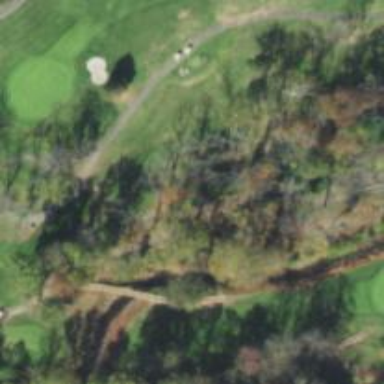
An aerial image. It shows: Path for both roads and golfers.